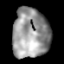
Tissue: lung
Cell type: Others
Senescence score: 0.5944
Nuclear area (px): 1783
Mean DAPI intensity: 152.511